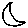
Label: moon